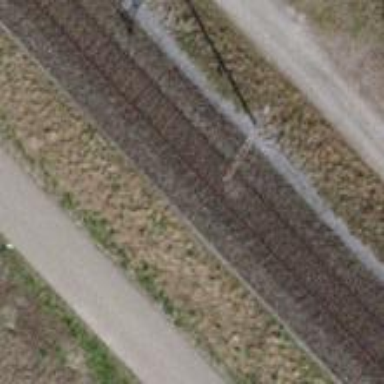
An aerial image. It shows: Solitary milestone along the railway.